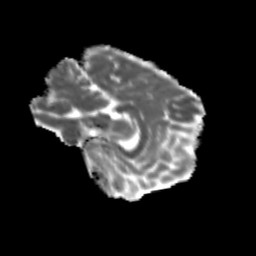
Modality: MD
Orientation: sagittal
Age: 31
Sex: female
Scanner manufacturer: siemens
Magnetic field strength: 3 T
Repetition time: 3.5 s
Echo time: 0.113 s